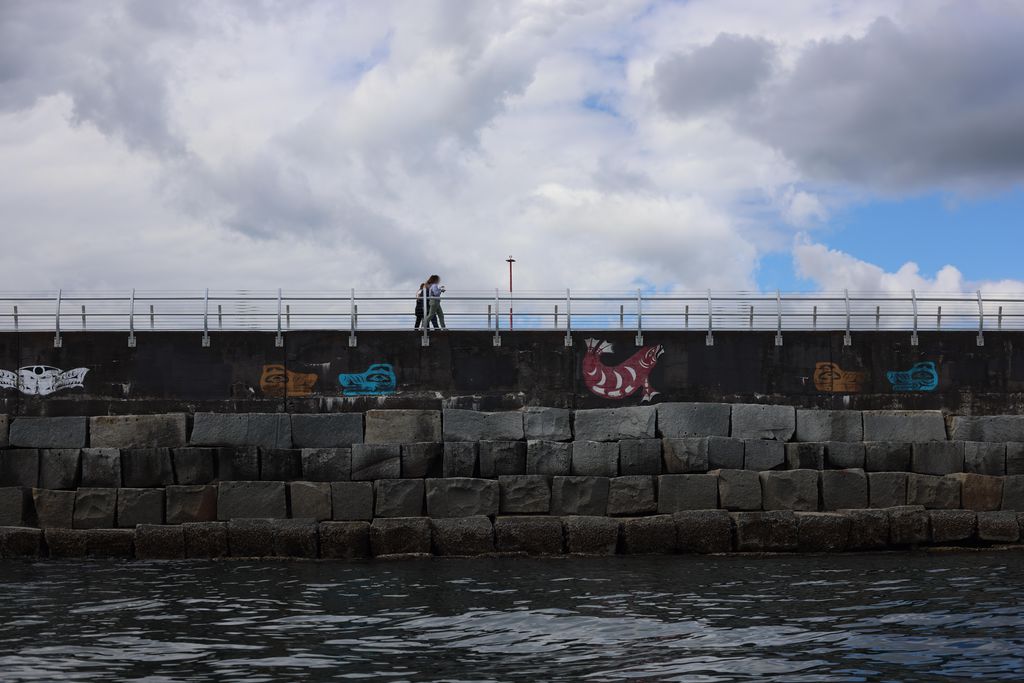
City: victoria